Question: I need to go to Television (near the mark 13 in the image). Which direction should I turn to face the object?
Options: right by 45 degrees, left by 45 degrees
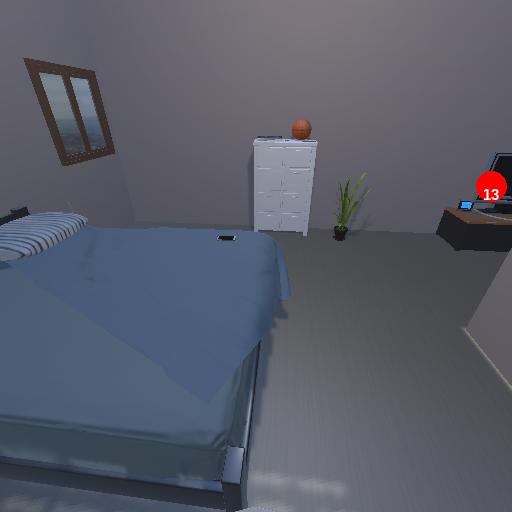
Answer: right by 45 degrees